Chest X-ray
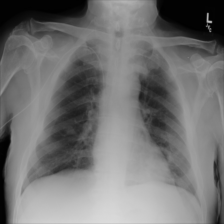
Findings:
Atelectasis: negative
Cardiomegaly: negative
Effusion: negative
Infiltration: negative
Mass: negative
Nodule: negative
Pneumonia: negative
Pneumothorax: negative
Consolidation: negative
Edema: negative
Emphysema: negative
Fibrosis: negative
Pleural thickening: negative
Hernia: negative